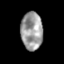
Tissue: skin
Cell type: Epithelial cells
Senescence score: 0.2606
Nuclear area (px): 811
Mean DAPI intensity: 155.196